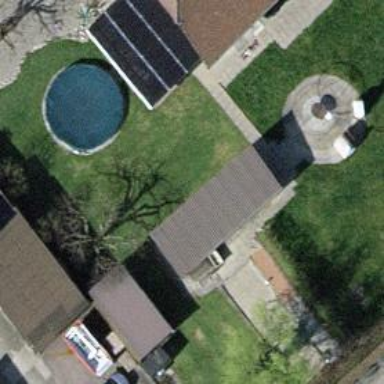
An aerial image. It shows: Shed.